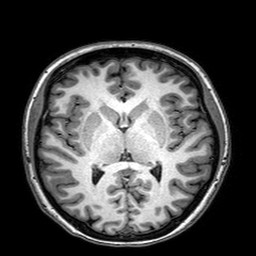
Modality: T1w
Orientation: coronal
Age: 19
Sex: female
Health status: healthy
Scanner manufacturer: philips
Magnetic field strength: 3 T